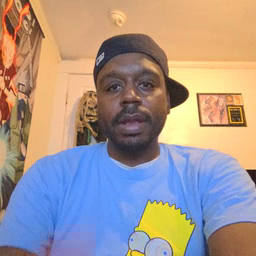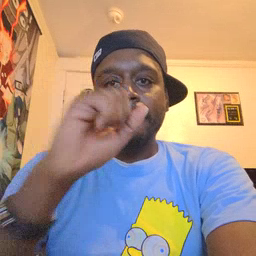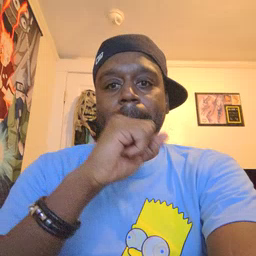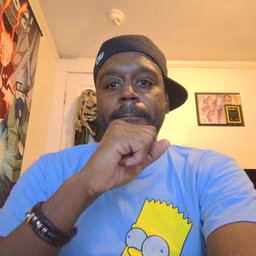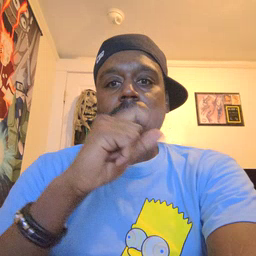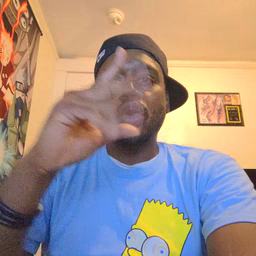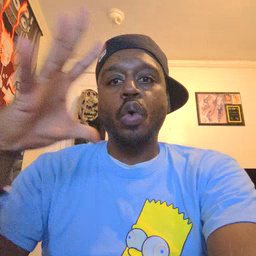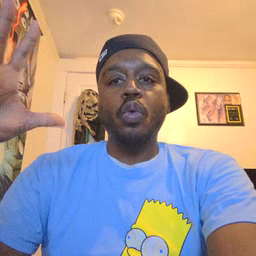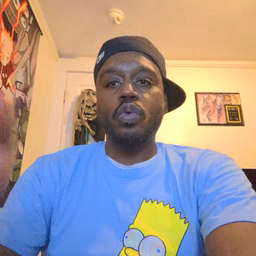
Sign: balloon